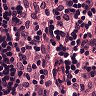
Metastatic tissue present: no